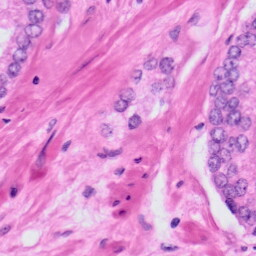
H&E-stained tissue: Prostate